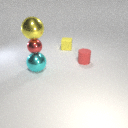
large cyan metal sphere below large yellow metal sphere